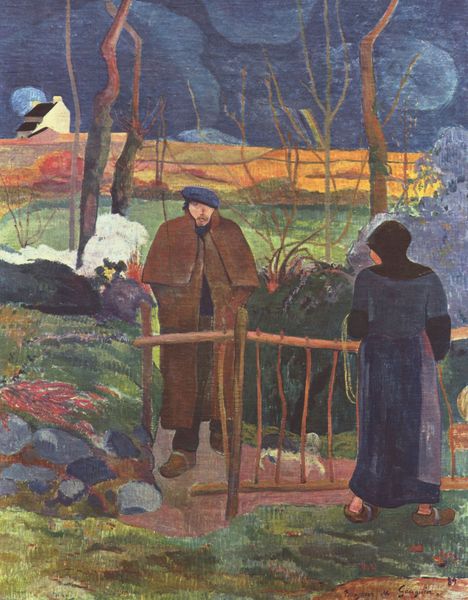
Titel: Guten Morgen Herr Gauguin
Künstler: Paul Gauguin
Standort: Praha
Institution: Národní galerie v Praze
Schlagwörter: baum, blau, dunkel, felsen, gemälde, himmel, mann, umhang, vogel, weiß, wolken, baumstämme, bäume, gelb, grün, impressionismus, landschaft, menschen, abend, blume, blumen, braun, bunt, frau, grau, holz, hut, kleid, nacht, orange, rücken, blick, gras, haus, hund, rasen, rot, schnee, weg, wiese, wolke, zaun, expressionismus, haube, leute, symbolismus, bart, mütze, faru, mensch, stein, steine, niederlande, portrait, signatur, erde, feld, felder, horizont, häuser, kalt, natur, brücke, büsche, gatter, gebüsch, gitter, mantel, paar, personen, pflanze, pflanzen, wald, garten, schürze, rückenansicht, schuhe, stab, dorf, mauer, lila, kahl, gartenzaun, herbst, winter, steg, jugendstil, kopftuch, klimt, tor, rousseau, gauguin, mond, kloster, munch, draußen, nonne, selbstbildnis, schuh, pantoffel, wanderer, begegnung, etagen, schäfer, pantoffeln, horizonth, holzschuhe, mann frau, glocks, holzschuh, komplementärkontrast, marc, gra, gartentor, tahiti, pellerine, einlass, clocs, freu, mante, haiti, nachbarn, mann und frau, weeg, paat, holzpantoffel, kofptuch, mandschaft, gaugiun, yaun, holzpfosten+bäume